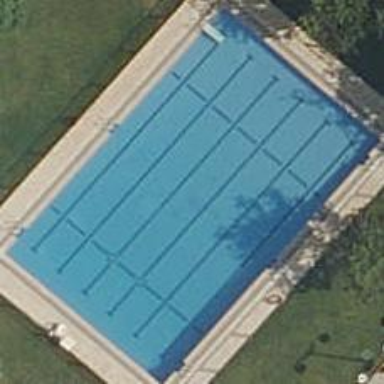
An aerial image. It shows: Swimming pool located in leisure land.